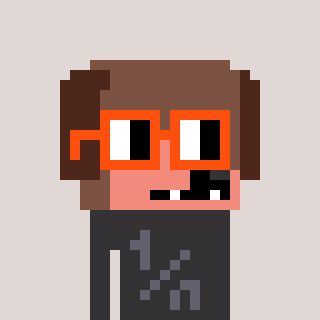
a pixel art character with square orange glasses, a dog-shaped head and a grayscale-colored body on a warm background